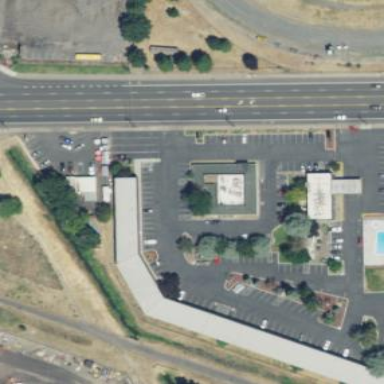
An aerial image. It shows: Motel building.